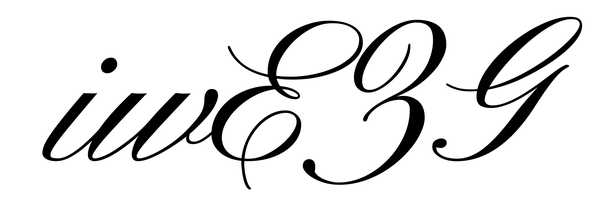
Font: PinyonScript-Regular